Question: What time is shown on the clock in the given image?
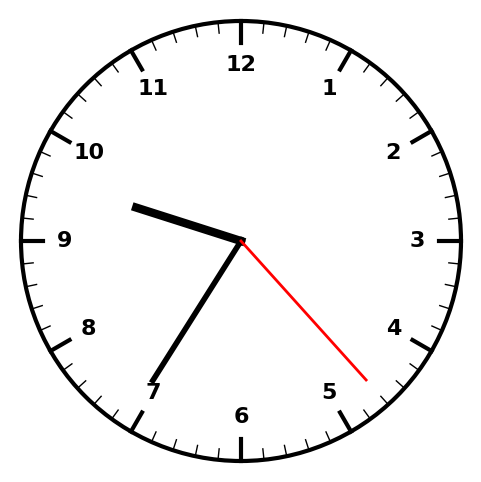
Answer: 09:35:23